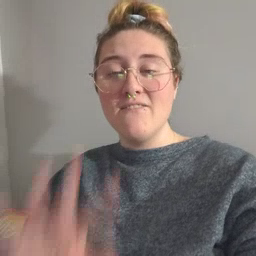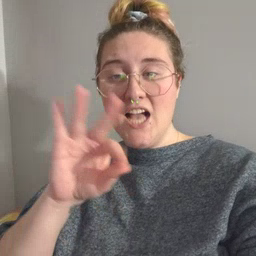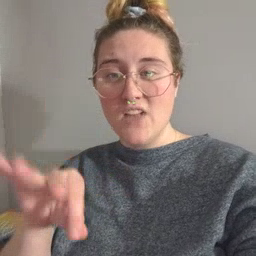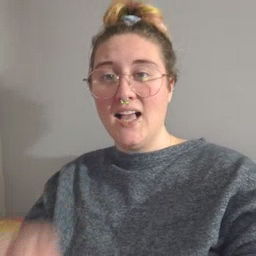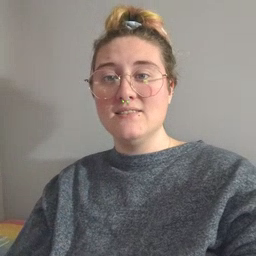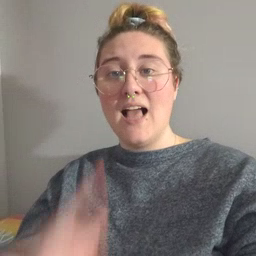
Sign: frenchfries